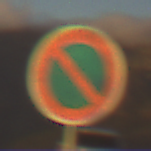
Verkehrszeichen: EingeschraenktesHalteverbot
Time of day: SunriseSunset
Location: Outdoor (RoadRail)
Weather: PartlyCloudy
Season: NotSpecified
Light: Natural